Question: HI there,
Using vim and whenever I make a change and save a file vim seems to create a backup file. I can see that it's the file before I made my change and saved.
How can I prevent this or hide these files?
I type to save and quit.

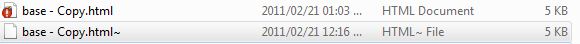
Answer: Add <URL> to your '~/.vimrc' file.